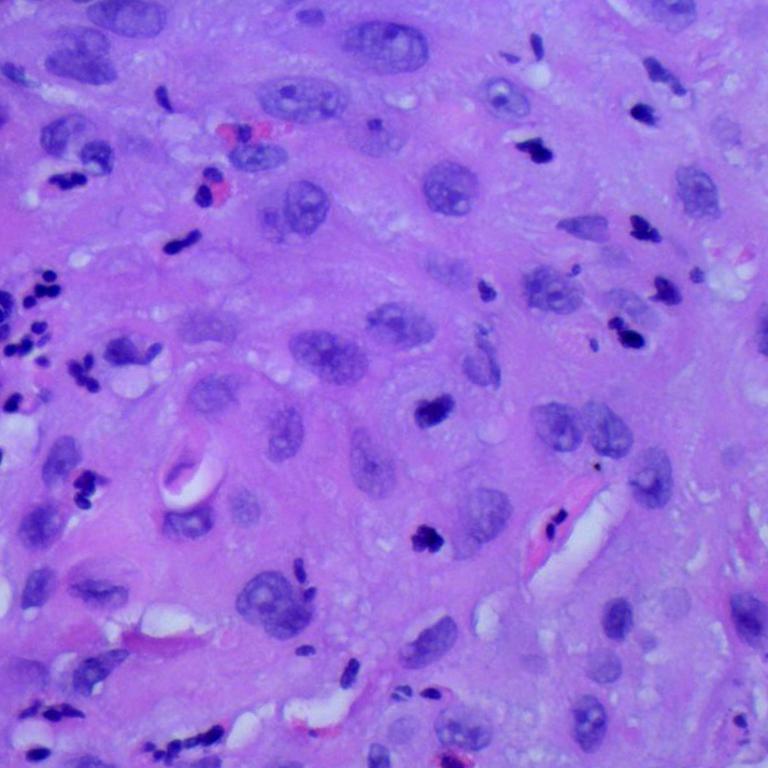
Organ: lung
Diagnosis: squamous carcinomas